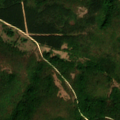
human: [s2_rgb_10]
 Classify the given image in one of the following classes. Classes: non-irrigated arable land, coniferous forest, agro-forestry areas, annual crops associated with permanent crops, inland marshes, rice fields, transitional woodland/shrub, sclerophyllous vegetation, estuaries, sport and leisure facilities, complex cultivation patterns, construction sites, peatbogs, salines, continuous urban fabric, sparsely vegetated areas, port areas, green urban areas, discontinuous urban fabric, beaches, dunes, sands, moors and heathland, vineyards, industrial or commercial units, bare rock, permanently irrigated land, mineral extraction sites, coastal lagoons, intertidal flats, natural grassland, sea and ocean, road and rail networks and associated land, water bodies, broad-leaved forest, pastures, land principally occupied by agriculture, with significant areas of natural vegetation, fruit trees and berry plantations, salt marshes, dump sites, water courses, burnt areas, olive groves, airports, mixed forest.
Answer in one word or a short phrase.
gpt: broad-leaved forest, coniferous forest